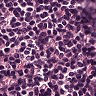
Metastatic tissue present: no